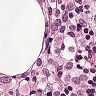
Metastatic tissue present: yes